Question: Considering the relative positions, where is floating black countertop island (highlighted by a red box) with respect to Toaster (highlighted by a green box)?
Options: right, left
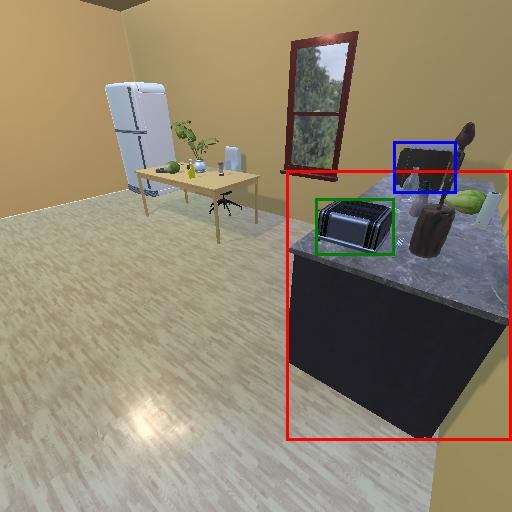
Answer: right